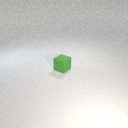
small green rubber cube